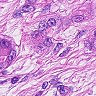
Metastatic tissue present: yes